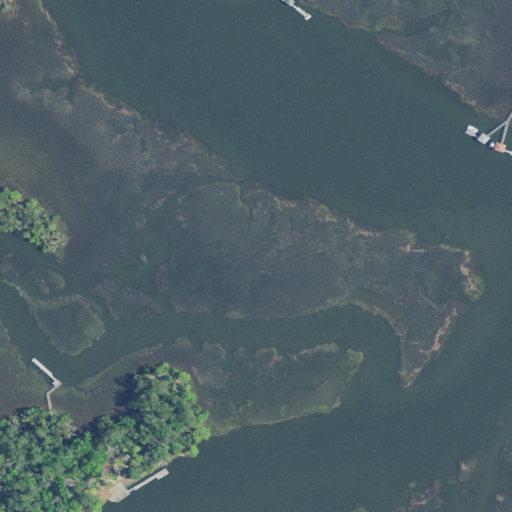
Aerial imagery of cape in South Carolina named Palmetto Point containing herbaceous wetlands, open water, and evergreen forest